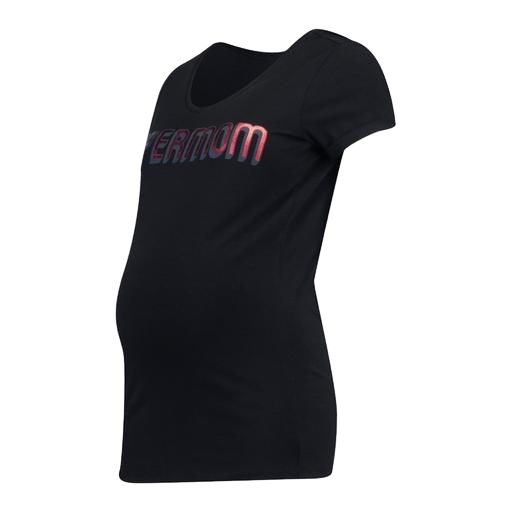
black maternity red, maternity black short sleeve, maternity/nursing tee, white background